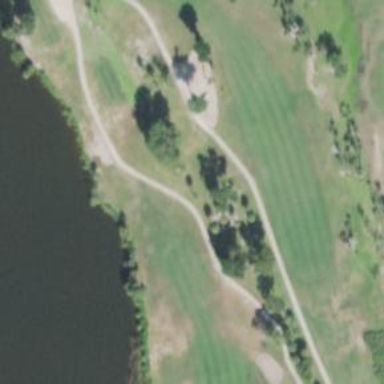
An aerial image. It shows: Grassy area designated as golf fairway.